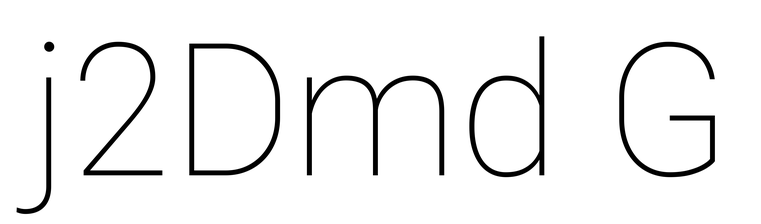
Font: Roboto_Thin